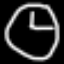
Label: clock